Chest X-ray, AP view. Patient: 51 years old, sex F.
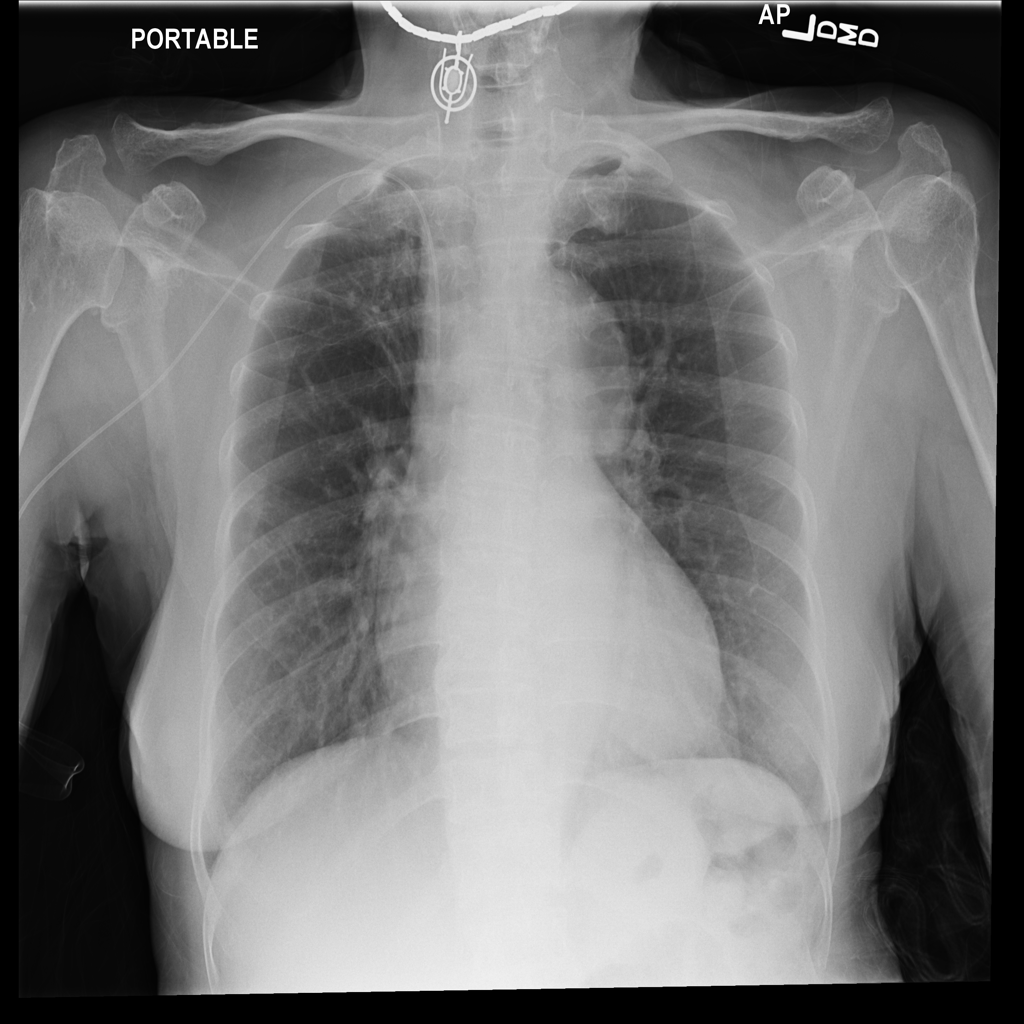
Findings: No Finding